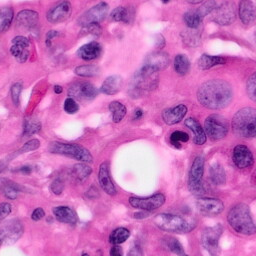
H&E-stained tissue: Pancreatic